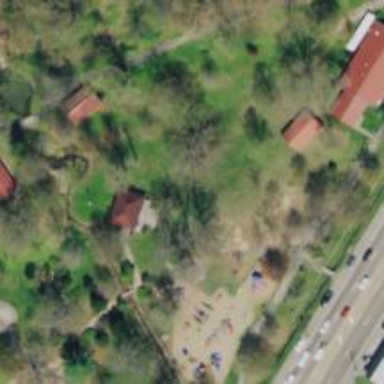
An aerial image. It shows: Park.